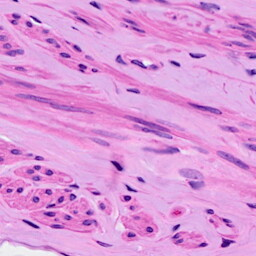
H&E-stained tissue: Ovarian